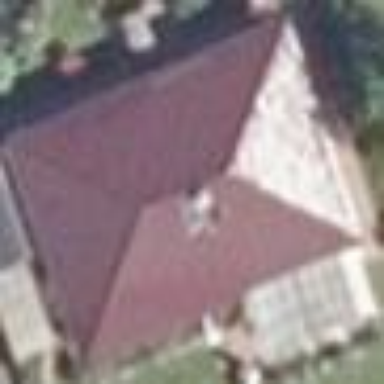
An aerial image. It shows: Detached building with hipped roof made of red roof tiles.